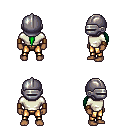
a pixel art fantasy rpg character, male body template, human, dark skin, white long-sleeve shirt, gold greaves, green ponytail hairstyle, metal helm, leather bracers, four views (front, back, left, right), 2x2 character sprite sheet, small pixel art, hard edges, no anti-aliasing